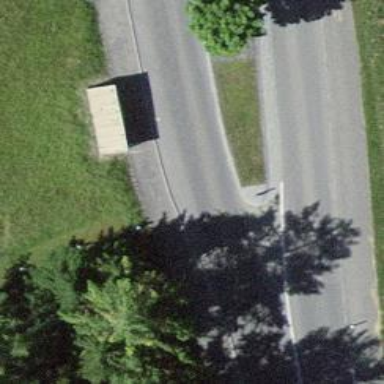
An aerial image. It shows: Bus stop with platform for public transport.